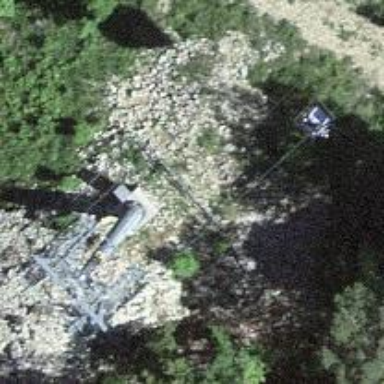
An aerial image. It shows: Pylon for aerialway.